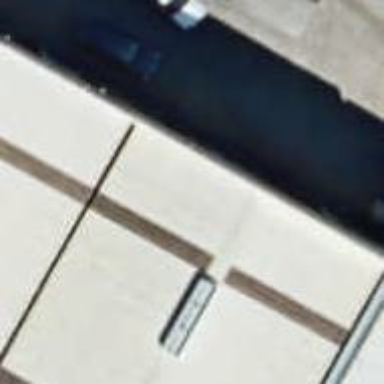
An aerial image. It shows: Warehouse building.